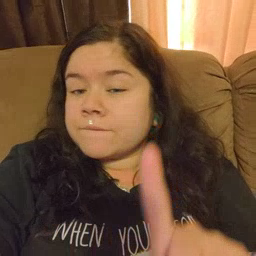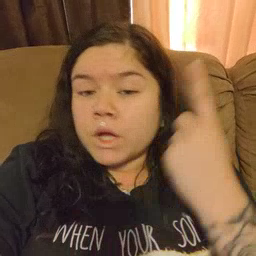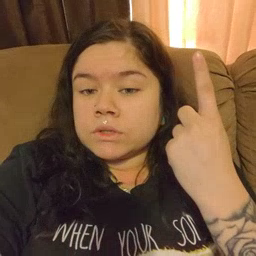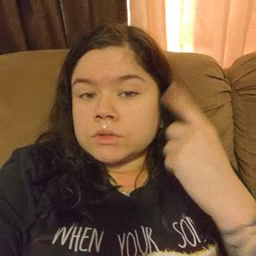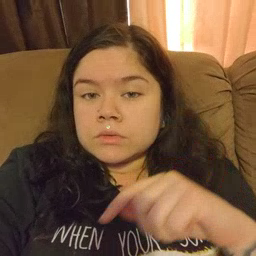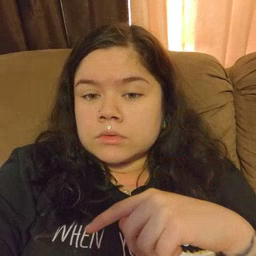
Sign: first